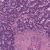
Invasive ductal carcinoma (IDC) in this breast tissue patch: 1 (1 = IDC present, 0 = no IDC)